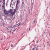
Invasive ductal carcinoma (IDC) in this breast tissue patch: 0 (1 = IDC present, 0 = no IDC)